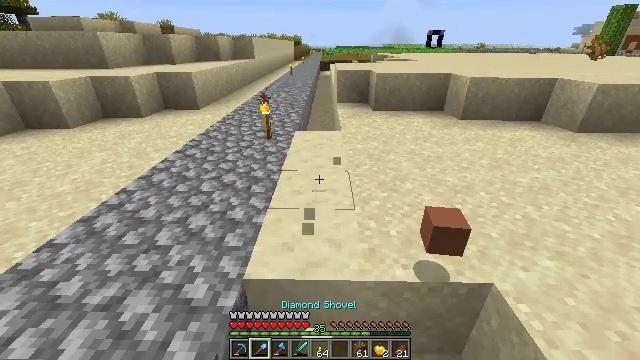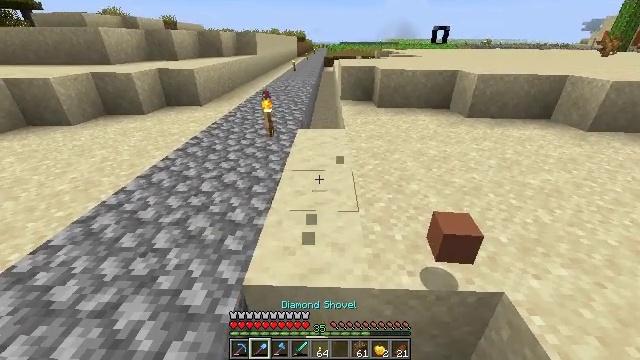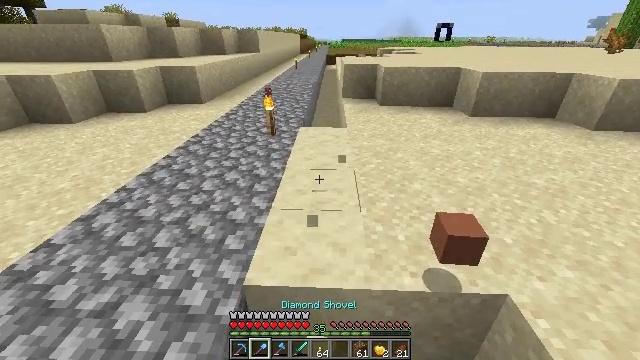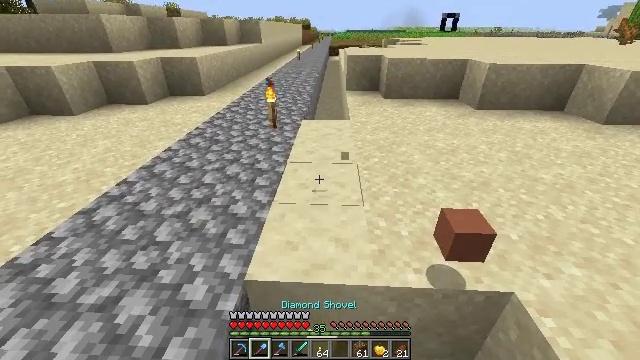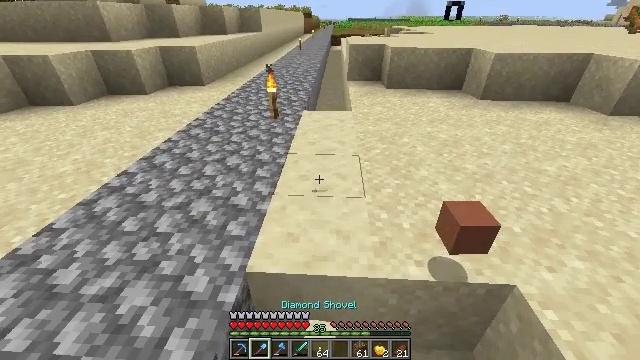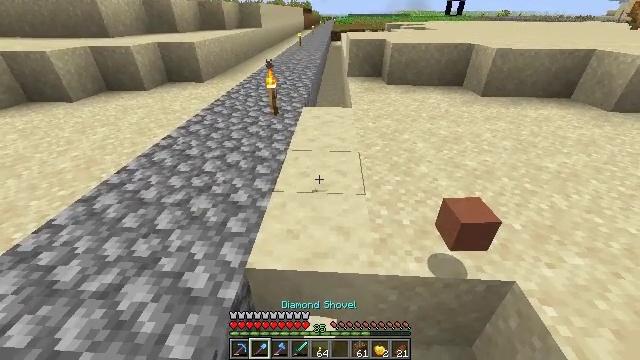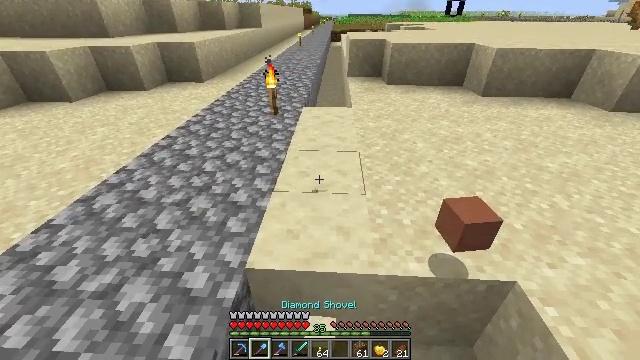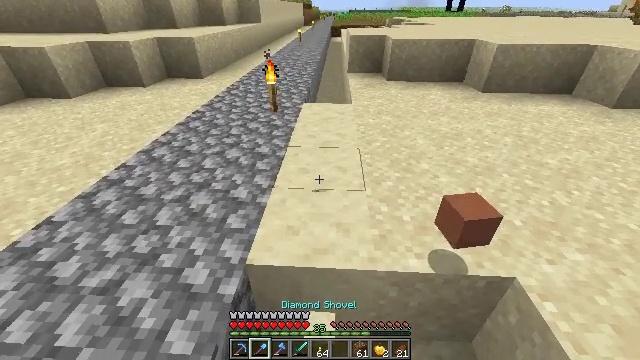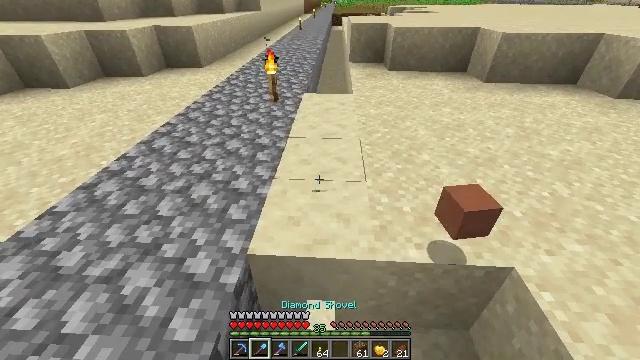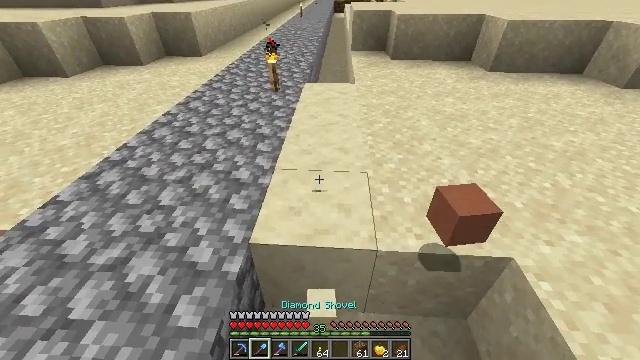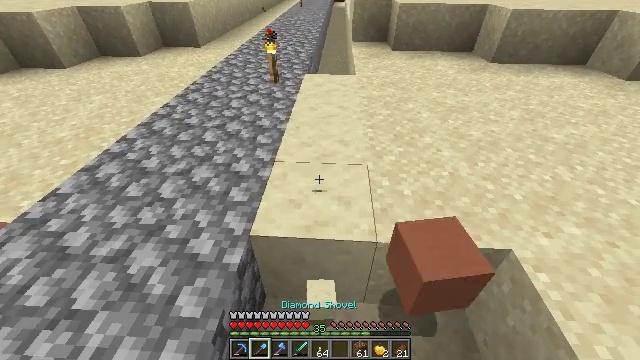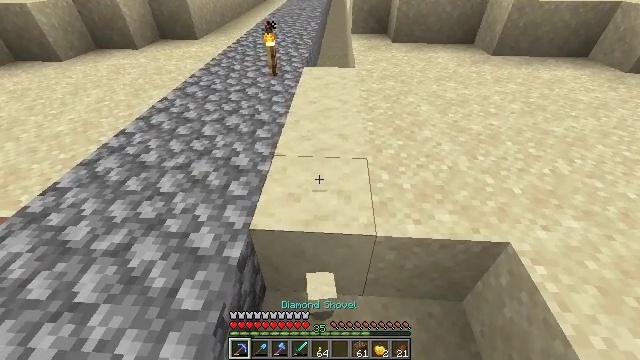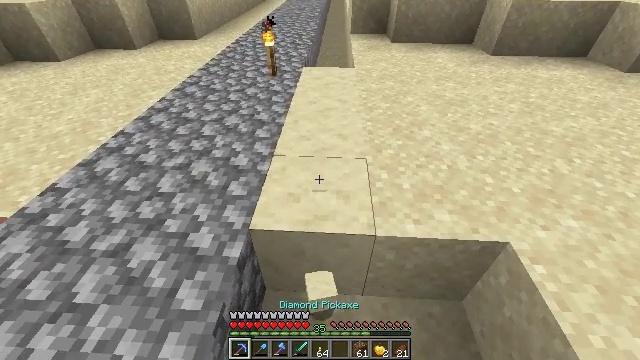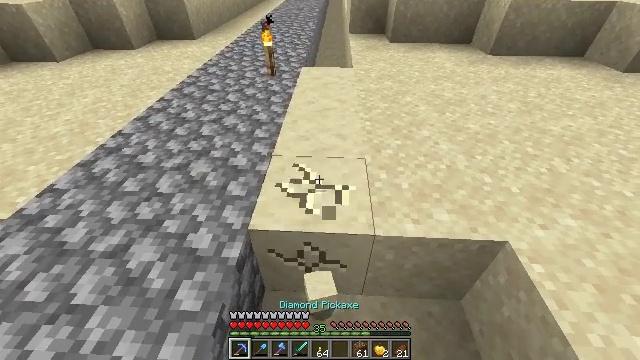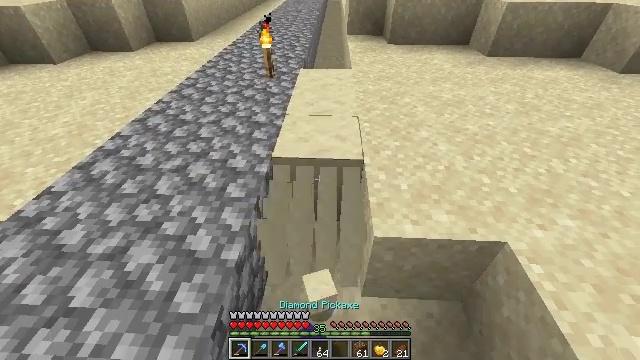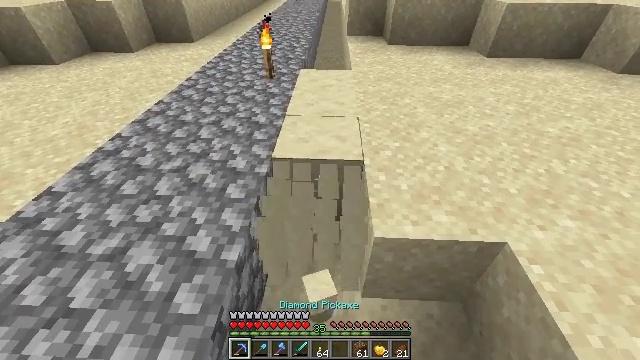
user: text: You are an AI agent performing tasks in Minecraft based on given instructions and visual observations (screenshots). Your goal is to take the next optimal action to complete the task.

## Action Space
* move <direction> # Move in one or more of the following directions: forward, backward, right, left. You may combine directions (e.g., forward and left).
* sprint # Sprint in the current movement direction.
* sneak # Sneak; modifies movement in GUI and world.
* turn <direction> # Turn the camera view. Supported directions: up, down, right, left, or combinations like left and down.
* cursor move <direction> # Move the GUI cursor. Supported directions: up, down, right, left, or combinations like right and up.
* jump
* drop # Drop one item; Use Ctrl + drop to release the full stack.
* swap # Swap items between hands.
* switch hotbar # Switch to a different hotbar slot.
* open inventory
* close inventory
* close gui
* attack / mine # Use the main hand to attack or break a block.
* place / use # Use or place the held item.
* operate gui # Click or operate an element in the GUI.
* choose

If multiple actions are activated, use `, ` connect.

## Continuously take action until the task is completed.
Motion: motion action
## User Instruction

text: Hold left click to mine smooth sandstone.
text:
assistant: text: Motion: no_op
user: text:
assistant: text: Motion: no_op
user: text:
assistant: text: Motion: turn down
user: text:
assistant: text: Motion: turn down
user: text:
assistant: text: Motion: no_op
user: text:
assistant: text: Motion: no_op
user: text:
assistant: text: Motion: no_op
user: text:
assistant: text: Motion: turn down
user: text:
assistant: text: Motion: turn down
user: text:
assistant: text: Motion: turn down
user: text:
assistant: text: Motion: turn down, switch to hotbar 1
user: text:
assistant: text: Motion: switch to hotbar 1
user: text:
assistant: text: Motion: attack / mine, switch to hotbar 1
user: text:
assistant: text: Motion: attack / mine, switch to hotbar 1
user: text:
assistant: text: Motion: attack / mine
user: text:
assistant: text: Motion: turn up, attack / mine
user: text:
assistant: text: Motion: attack / mine
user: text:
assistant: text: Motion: attack / mine
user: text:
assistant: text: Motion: turn up, attack / mine
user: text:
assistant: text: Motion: turn up, attack / mine
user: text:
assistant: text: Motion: turn up, attack / mine
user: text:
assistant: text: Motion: attack / mine
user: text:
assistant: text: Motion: turn up, attack / mine
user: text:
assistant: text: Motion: turn up, attack / mine
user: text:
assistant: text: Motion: turn up, attack / mine
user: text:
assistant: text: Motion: turn up, attack / mine
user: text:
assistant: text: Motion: attack / mine
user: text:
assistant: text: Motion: attack / mine
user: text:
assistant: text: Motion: turn up, attack / mine
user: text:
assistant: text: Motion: attack / mine